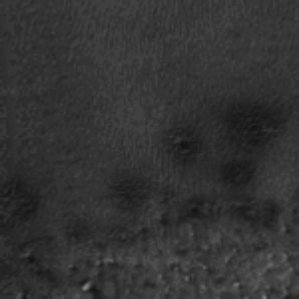
Label: frost